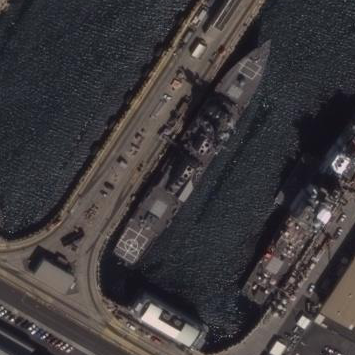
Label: Arleigh_Burke-class_destroyer